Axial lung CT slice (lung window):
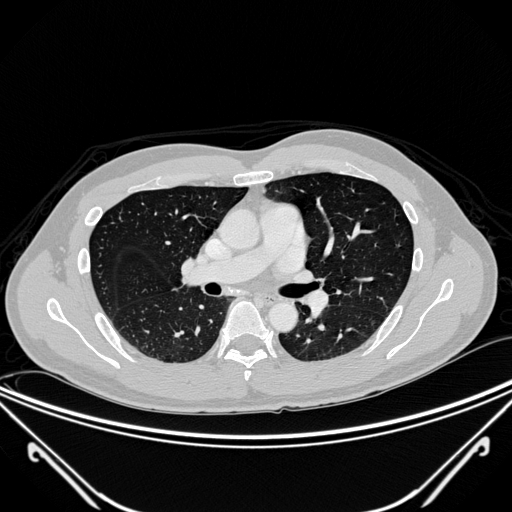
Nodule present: no